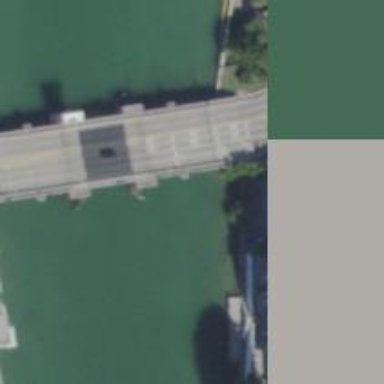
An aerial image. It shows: Primary highway with asphalt surface crossing bascule movable bridge.